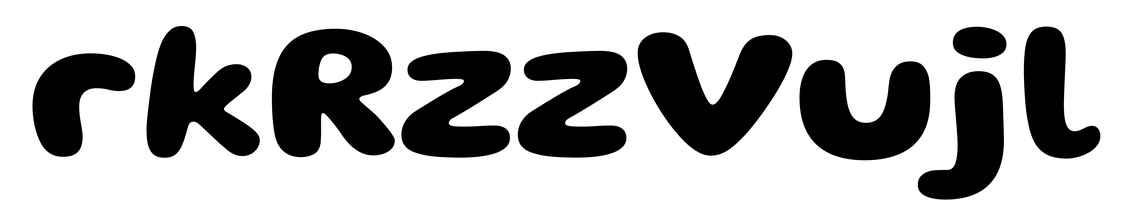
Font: Gluten_Bold